Interaction volume radius: 5 \u00c5
Interaction volume height: 10 \u00c5
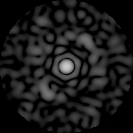
Disorder parameter: 0.8763